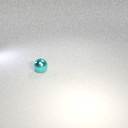
small cyan metal sphere